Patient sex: M
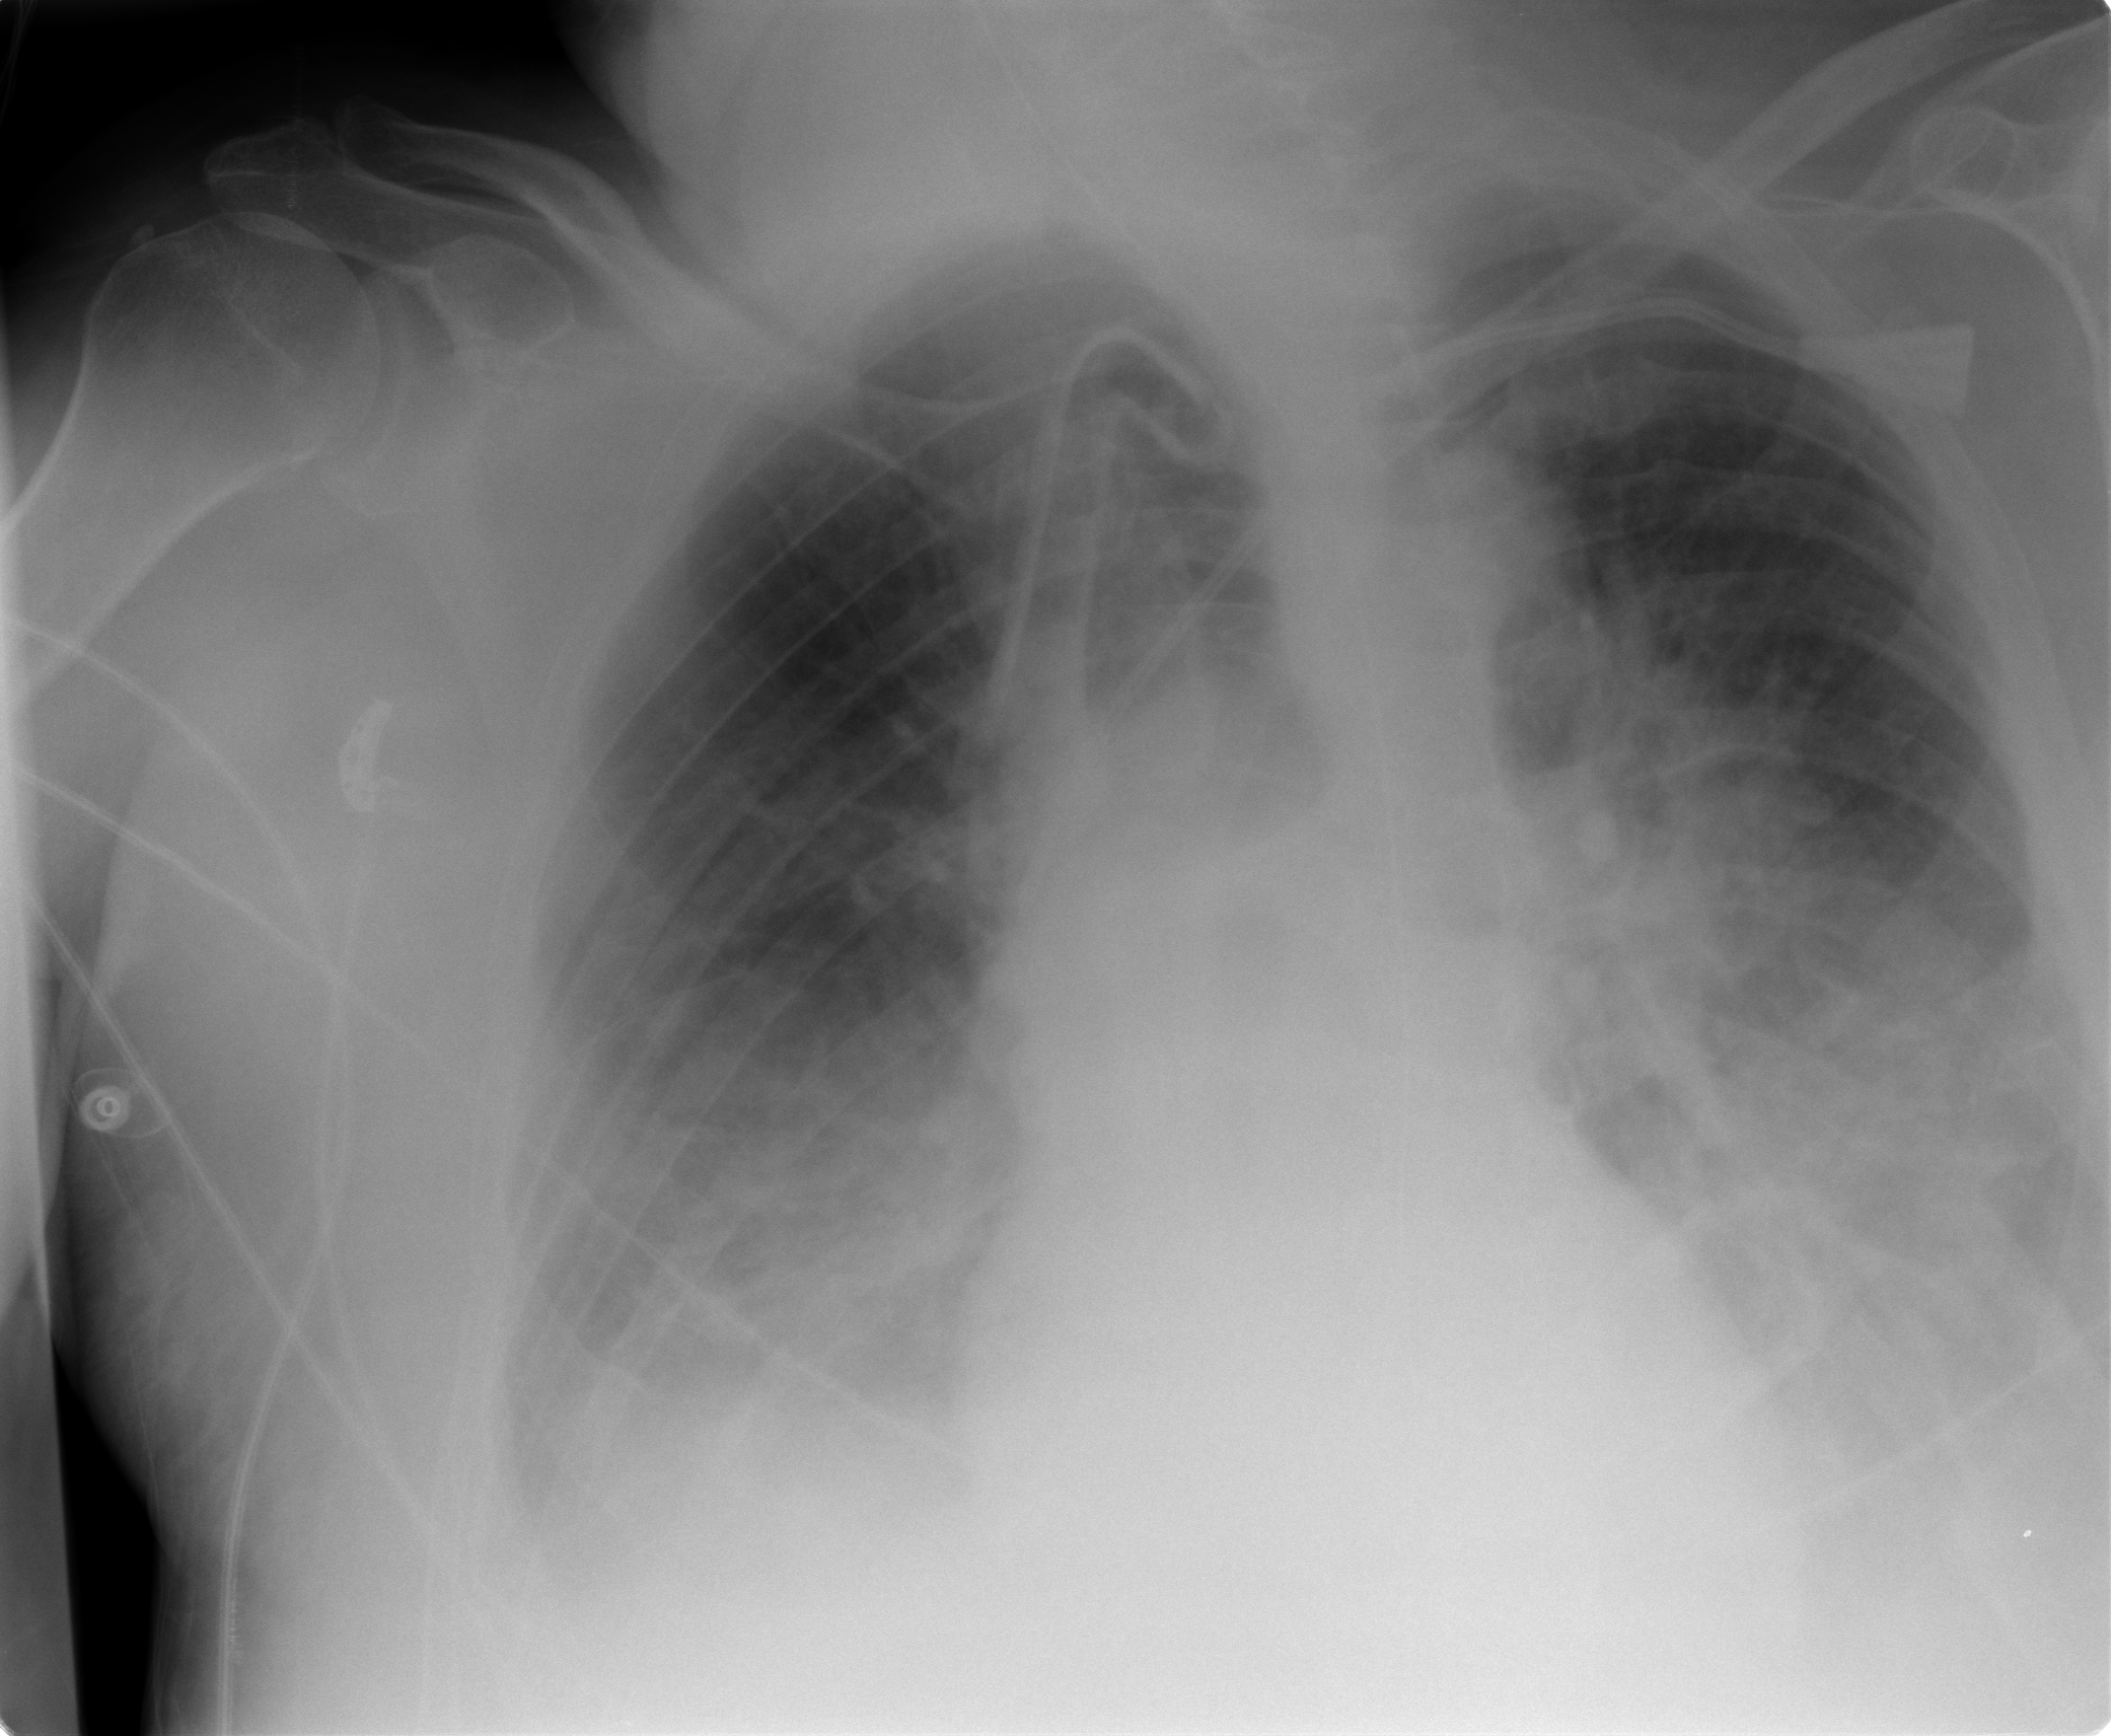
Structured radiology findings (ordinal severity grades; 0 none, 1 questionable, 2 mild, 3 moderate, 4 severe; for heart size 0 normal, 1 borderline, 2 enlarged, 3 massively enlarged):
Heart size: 0
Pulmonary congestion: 2
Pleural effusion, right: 2
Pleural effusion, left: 2
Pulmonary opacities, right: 0
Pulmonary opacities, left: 0
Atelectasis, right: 2
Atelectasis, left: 3